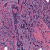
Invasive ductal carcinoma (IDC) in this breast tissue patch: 1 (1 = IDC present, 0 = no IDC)